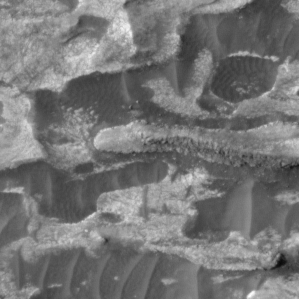
Label: non_frost